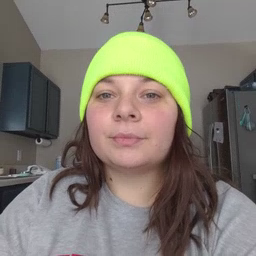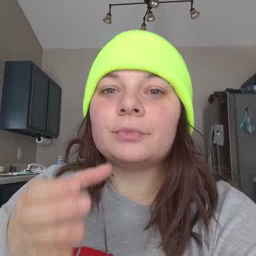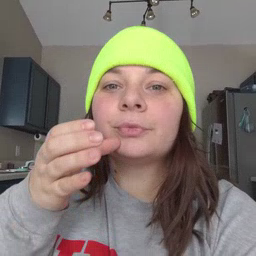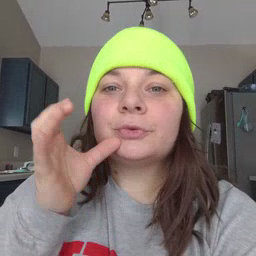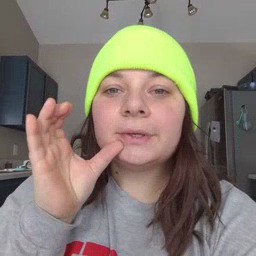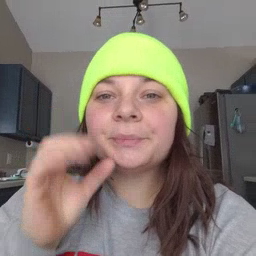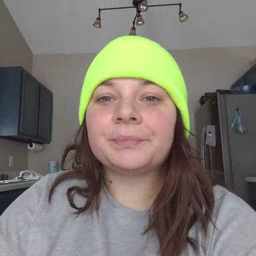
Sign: drink